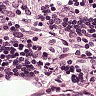
Metastatic tissue present: no